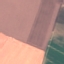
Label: AnnualCrop